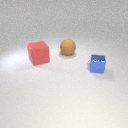
large brown rubber sphere to the right of large red rubber cube